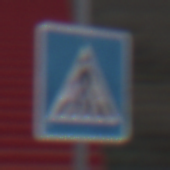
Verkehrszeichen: FussgaengerueberwegRechts
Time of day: Midday
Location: Outdoor (Urban)
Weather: Overcast
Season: NotSpecified
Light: Natural